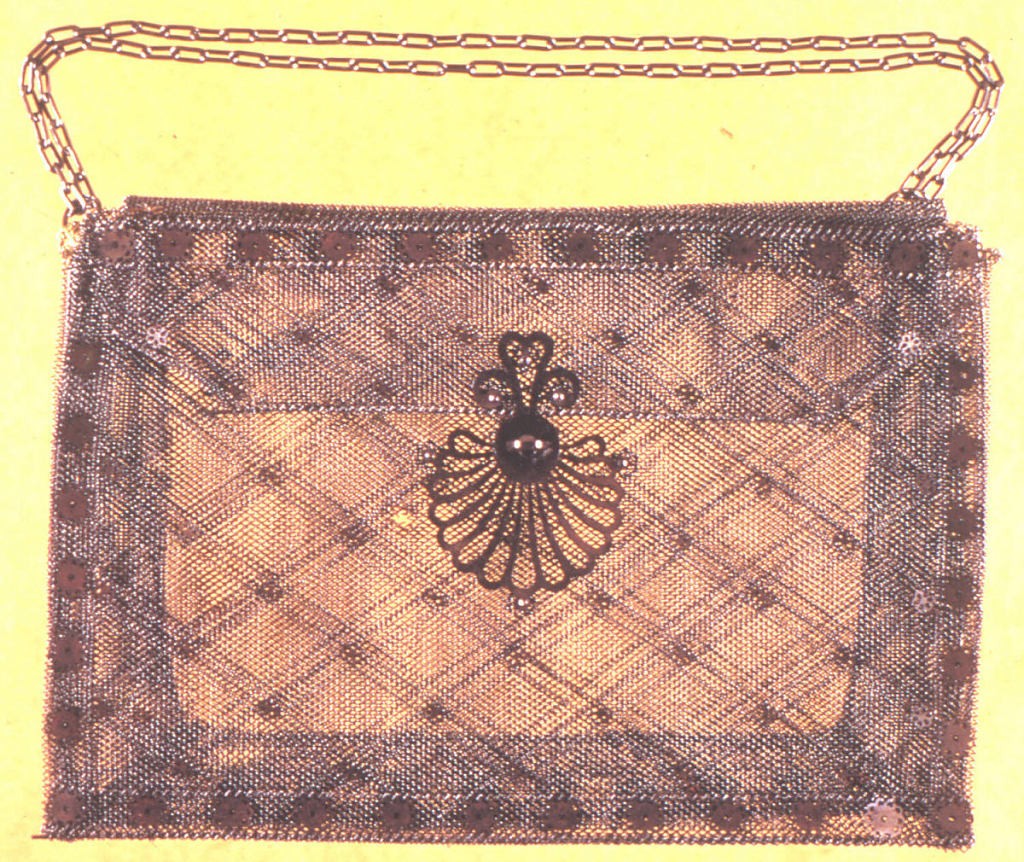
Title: Purse
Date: mid-19th century
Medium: steel Technique: interlinking
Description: Purse is horizontal rectangle of interlinked wire ornamented with attached spangles. Handle is a chain of linked wire.